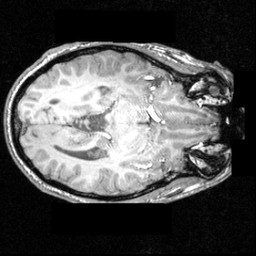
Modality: T1w
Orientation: axial
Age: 24
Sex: male
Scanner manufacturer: siemens
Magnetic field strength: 3.951 T
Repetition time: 2.5 s
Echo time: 0.00393 s